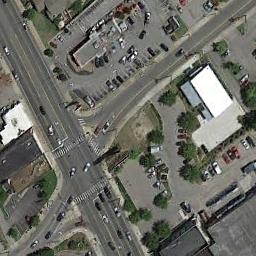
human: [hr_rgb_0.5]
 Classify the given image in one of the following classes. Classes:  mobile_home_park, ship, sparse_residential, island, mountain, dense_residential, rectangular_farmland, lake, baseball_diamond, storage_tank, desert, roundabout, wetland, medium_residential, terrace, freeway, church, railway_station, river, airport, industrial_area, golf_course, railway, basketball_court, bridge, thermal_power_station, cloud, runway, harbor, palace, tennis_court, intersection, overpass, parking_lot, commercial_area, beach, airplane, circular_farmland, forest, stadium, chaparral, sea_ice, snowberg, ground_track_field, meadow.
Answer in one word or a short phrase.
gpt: intersection